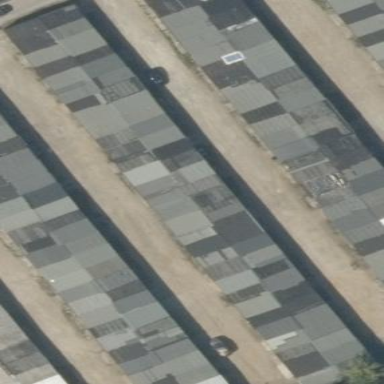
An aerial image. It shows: Group of garages.